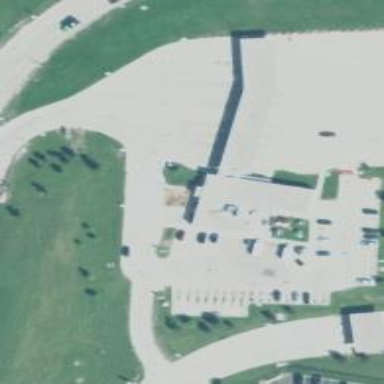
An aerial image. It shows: Parking area with surface.